【题型】解答题　【知识点】平面几何　【难度】easy
如图, 在两个同心圆 $O$ 中, 大圆的弦 $AB$ 与小圆相交于 $C$, $D$ 两点。

(1) 求证：$AC = BD$。

(2) 若 $AC = 2$, $BC = 4$, 大圆的半径 $R = 5$, 求小圆的半径 $r$。
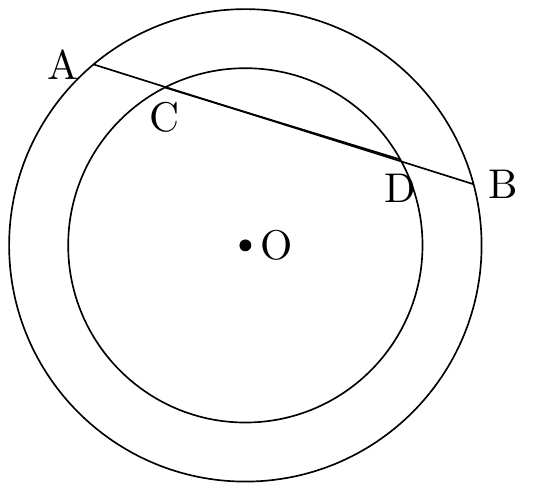
【解答】
解：
(1) 证明：过 $O$ 作 $OE \perp AB$ 于点 $E$, 如图 1,

由垂径定理可得 $AE = BE$, $CE = DE$,

$\therefore AE - CE = BE - DE$,

$\therefore AC = BD$。

(2) 连接 $OC$, $OA$, 如图 2,

$\because AC = 2$, $BC = 4$,

$\therefore AB = 2 + 4 = 6$,

$\therefore AE = 3$,

$\therefore CE = AE - AC = 1$,

在 $Rt\triangle AOE$ 中, 由勾股定理可得 $OE^2 = OA^2 - AE^2 = 5^2 - 3^2 = 16$,

在 $Rt\triangle COE$ 中, 由勾股定理可得 $OC^2 = OE^2 + CE^2 = 16 + 1^2 = 17$,

$\therefore OC = \sqrt{17}$, 即小圆的半径 $r$ 为 $\sqrt{17}$。
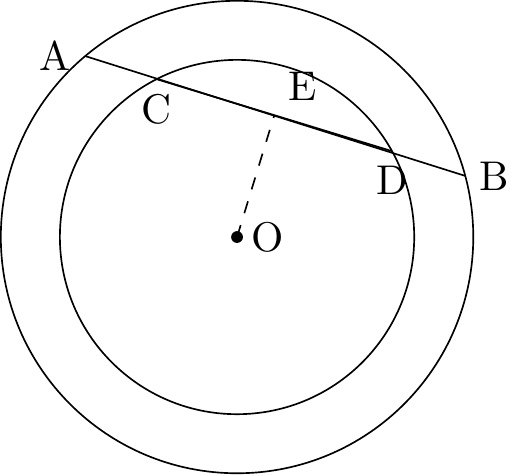
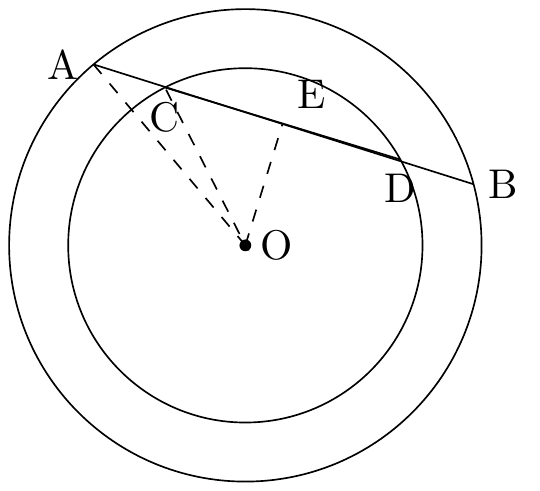